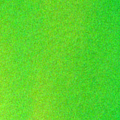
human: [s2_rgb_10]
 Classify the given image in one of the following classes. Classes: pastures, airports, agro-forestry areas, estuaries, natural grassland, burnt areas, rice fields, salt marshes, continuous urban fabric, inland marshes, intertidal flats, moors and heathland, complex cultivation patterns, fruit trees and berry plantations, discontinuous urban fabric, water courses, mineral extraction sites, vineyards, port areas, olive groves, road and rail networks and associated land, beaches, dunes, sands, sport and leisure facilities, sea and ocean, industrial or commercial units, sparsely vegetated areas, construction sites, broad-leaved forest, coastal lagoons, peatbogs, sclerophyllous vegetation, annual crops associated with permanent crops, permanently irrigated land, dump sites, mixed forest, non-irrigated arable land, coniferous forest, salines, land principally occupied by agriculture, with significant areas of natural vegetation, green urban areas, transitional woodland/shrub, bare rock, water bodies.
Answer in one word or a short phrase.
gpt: sea and ocean